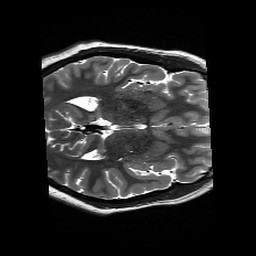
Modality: T2w
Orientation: axial
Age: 20
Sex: female